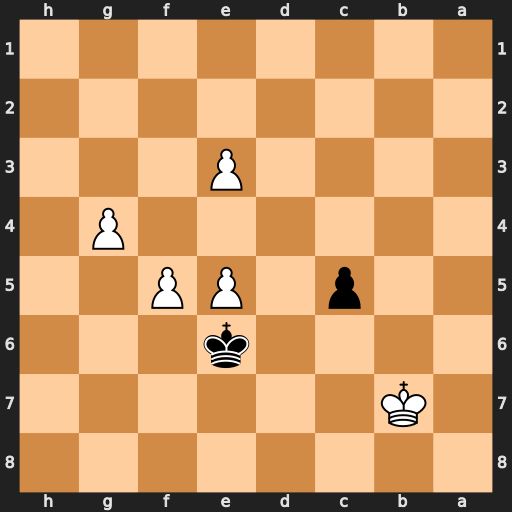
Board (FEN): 8/1K6/4k3/2p1PP2/6P1/4P3/8/8
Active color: b
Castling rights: -
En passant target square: -
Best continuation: Kxe5 e4 c4 g5 c3 g6 Kf6 e5+ Kg7 e6 Kf6 e7 Kxe7 g7 Kf7